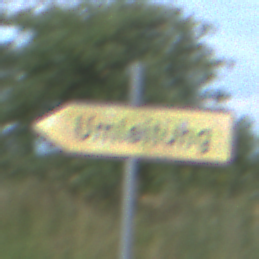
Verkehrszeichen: UmleitungswegweiserLinksweisend
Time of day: MorningAfternoon
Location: Outdoor (Nature)
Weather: PartlyCloudy
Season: NotSpecified
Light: Natural